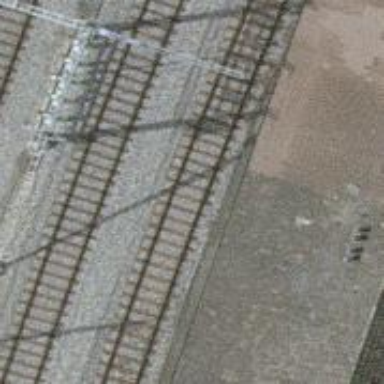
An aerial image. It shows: Railway yard with one track in service.